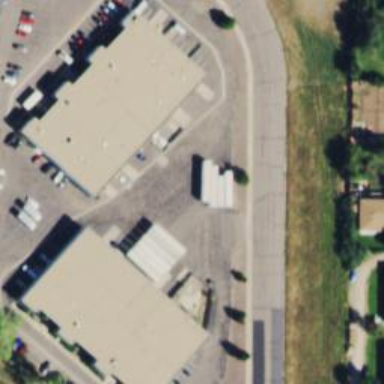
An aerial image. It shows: Commercial building.